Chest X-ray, PA view. Patient: 52 years old, sex F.
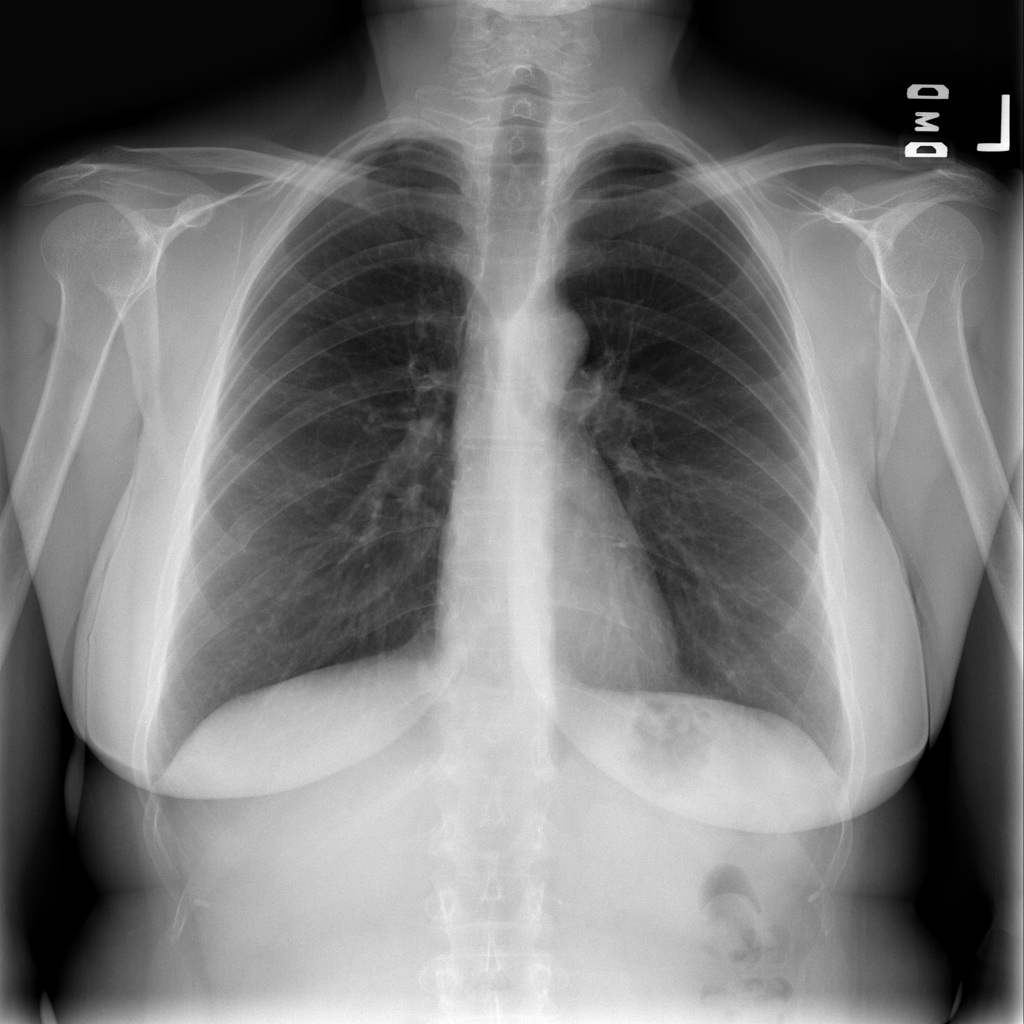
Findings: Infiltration